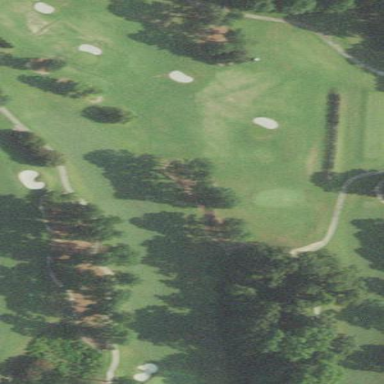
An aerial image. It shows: Driving range for golf on grass.